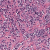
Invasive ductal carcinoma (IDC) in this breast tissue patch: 1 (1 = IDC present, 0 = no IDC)